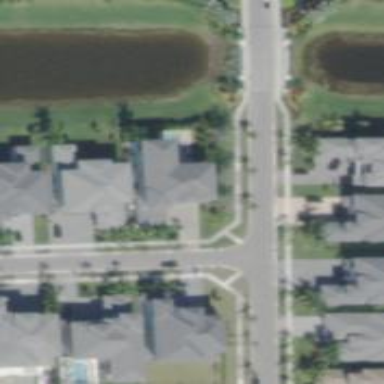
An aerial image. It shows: Residential road.